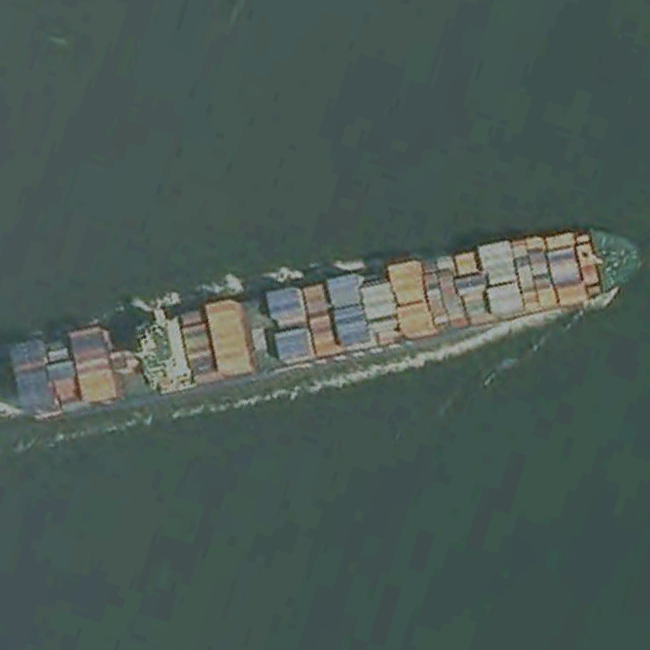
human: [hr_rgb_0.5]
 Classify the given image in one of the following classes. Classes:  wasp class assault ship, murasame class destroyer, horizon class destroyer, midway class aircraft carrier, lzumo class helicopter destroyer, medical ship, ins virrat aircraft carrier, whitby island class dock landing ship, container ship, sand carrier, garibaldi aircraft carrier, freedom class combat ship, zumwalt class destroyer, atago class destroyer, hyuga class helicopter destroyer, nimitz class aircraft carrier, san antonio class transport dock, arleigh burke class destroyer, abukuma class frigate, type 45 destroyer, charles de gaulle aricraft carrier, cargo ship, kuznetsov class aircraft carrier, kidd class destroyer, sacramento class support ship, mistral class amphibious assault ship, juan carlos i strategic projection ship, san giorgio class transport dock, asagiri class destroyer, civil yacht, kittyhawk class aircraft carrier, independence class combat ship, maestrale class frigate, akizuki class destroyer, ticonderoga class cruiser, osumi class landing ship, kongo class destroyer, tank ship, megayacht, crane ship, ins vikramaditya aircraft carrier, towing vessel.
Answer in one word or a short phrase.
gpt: Container ship